Aerial crown-view tile of a tropical tree (Barro Colorado Island, Panama), acquired 20250414:
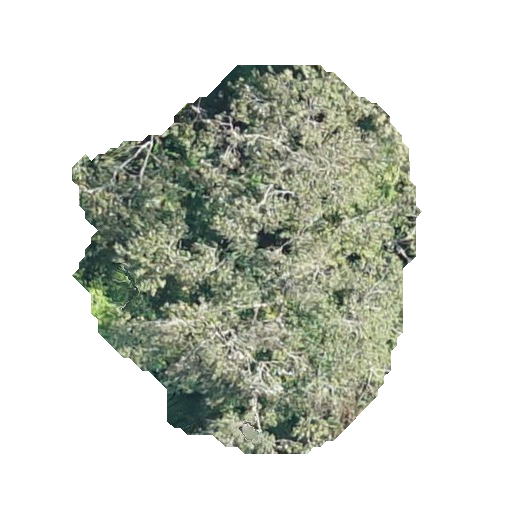
Species: Luehea seemannii
GBIF accepted scientific name: Luehea seemannii
Crown area: 146.126 m²